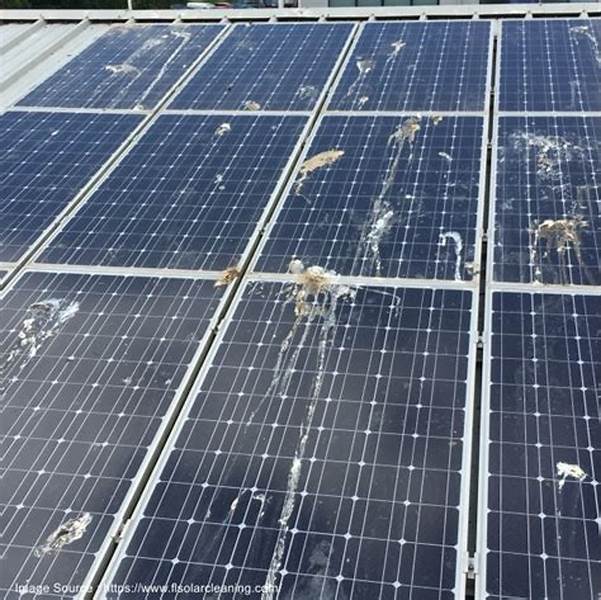
Label: Bird-drop